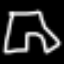
Label: pants